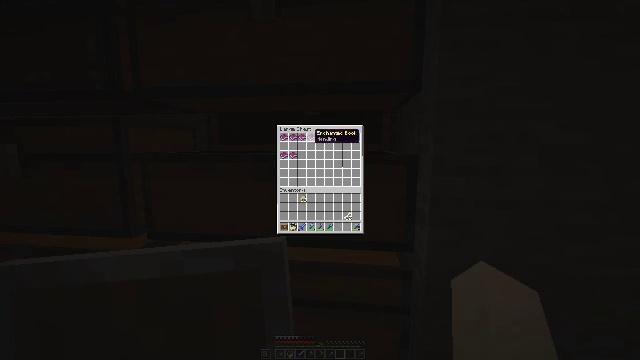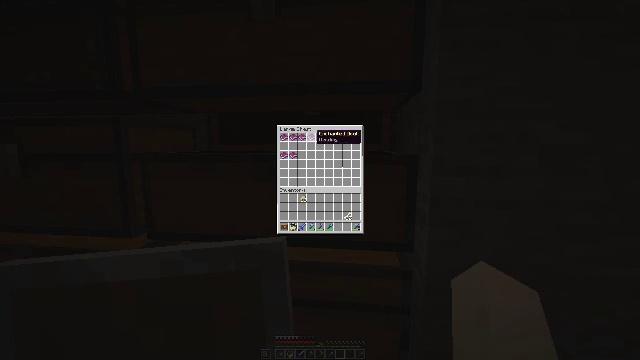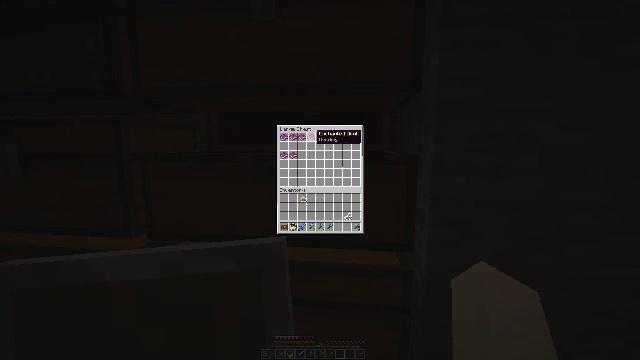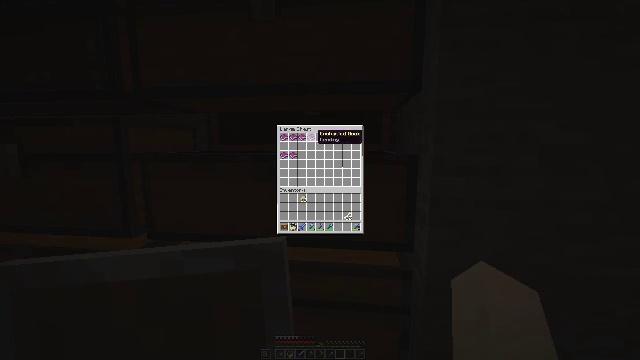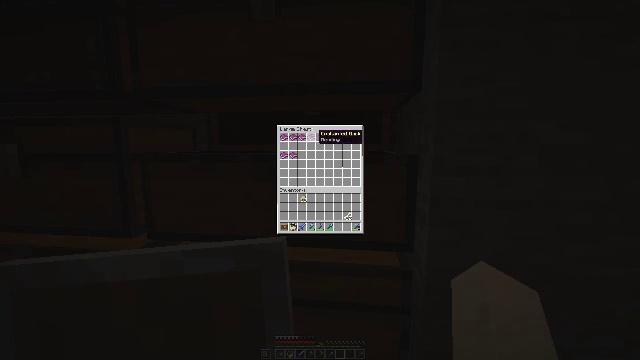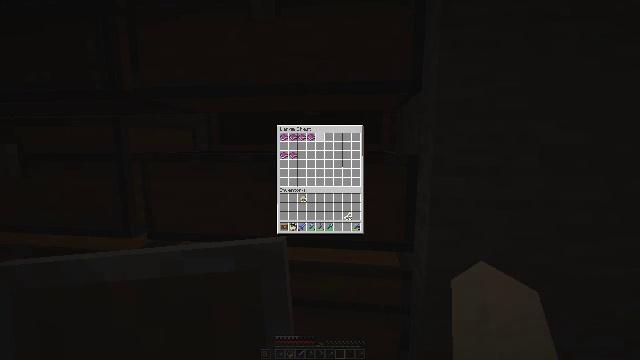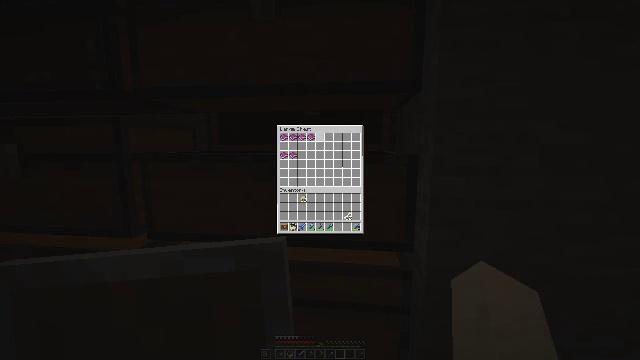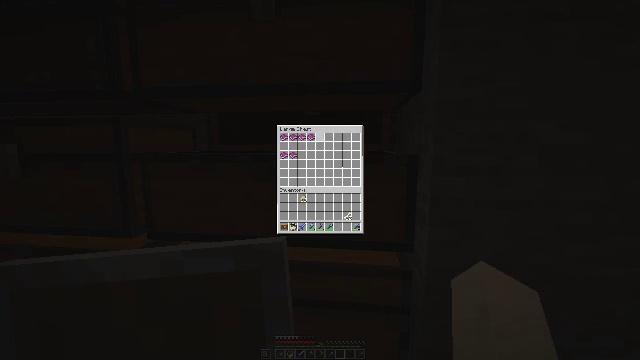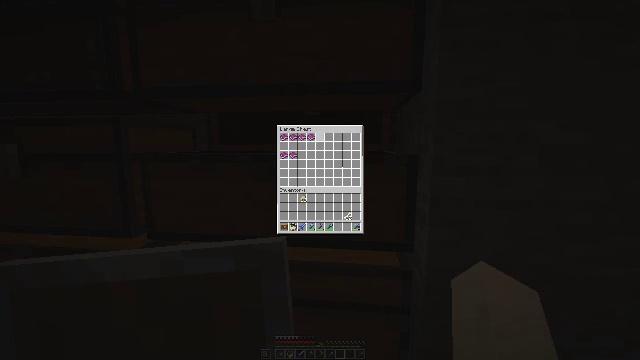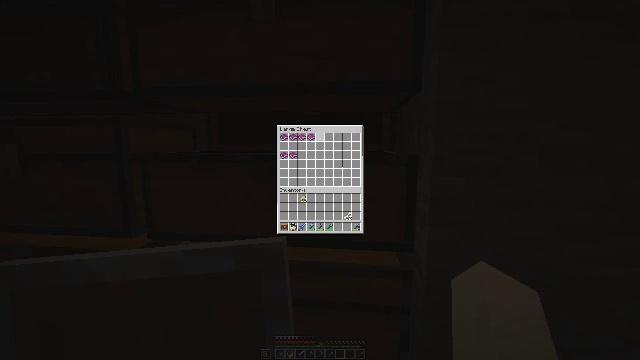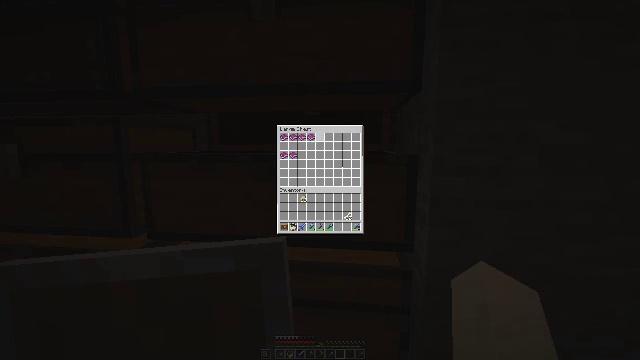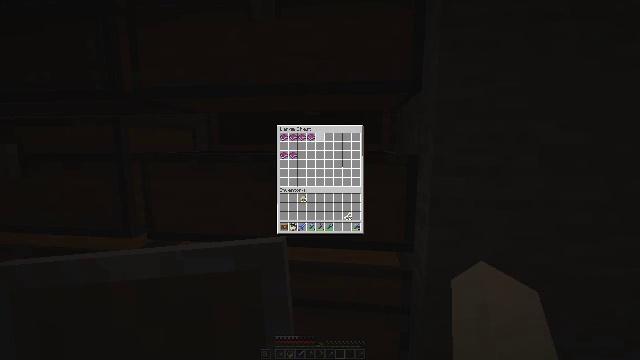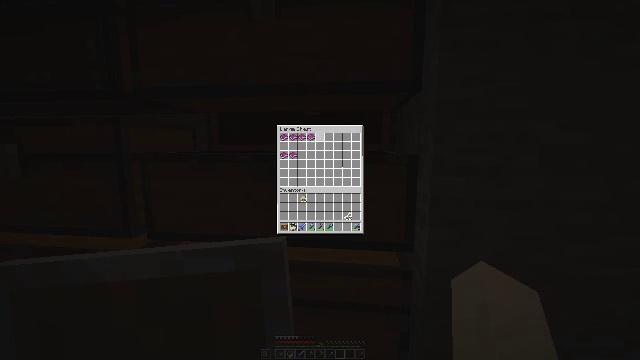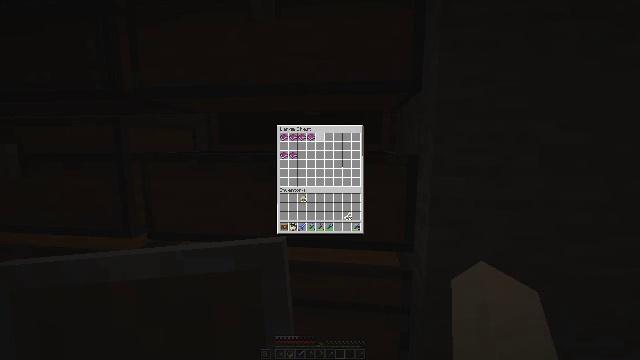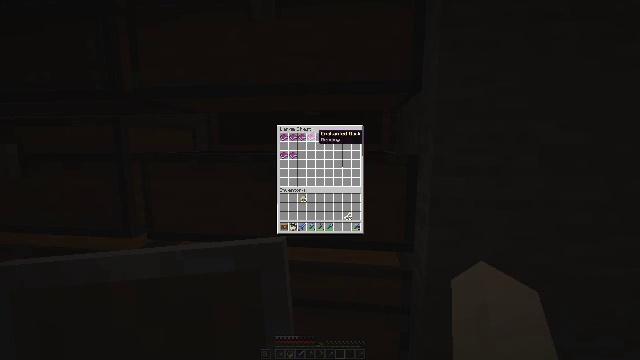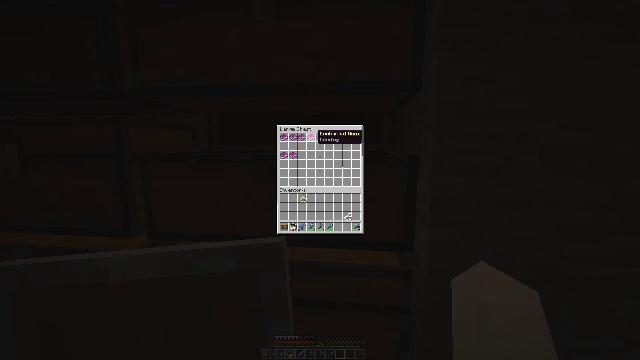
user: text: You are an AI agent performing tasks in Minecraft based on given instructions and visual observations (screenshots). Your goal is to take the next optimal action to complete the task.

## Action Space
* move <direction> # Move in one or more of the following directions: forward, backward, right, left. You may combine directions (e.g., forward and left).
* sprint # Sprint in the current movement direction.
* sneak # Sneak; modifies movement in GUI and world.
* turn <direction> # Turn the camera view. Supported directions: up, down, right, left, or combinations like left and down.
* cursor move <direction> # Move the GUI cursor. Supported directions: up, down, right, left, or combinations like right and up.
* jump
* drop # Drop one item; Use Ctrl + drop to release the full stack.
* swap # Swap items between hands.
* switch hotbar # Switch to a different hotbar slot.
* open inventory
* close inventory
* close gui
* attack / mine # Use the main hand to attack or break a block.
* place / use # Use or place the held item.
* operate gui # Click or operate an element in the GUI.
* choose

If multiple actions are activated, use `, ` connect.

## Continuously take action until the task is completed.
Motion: motion action
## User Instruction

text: Attack the blue shulker box to gather it.
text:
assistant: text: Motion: no_op
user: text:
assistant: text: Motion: no_op
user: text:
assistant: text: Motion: no_op
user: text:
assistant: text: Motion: no_op
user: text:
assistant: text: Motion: no_op
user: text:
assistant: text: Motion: no_op
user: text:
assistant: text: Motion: no_op
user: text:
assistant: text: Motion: no_op
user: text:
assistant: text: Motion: no_op
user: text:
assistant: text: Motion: no_op
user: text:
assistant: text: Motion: no_op
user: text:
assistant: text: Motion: no_op
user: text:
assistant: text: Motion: no_op
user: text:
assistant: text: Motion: no_op
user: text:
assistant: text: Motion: no_op
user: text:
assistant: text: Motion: no_op
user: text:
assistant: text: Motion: no_op
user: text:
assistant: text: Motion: turn left
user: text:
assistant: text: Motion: no_op
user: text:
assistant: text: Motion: no_op
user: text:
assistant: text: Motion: no_op
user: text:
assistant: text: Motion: no_op
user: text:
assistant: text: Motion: no_op
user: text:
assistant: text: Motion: no_op
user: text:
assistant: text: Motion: no_op
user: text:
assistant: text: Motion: no_op
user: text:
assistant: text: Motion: no_op
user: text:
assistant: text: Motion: no_op
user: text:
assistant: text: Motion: no_op
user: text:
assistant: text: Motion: no_op